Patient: sex M, age 71
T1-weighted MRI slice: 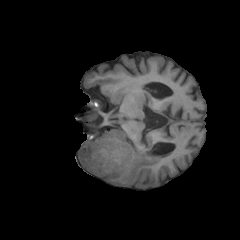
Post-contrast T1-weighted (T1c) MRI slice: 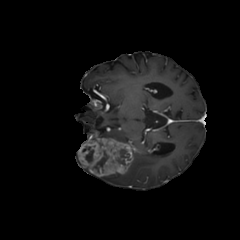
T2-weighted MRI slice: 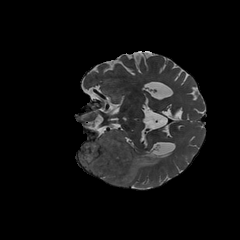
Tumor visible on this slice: yes
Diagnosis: Glioblastoma, IDH-wildtype
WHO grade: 4